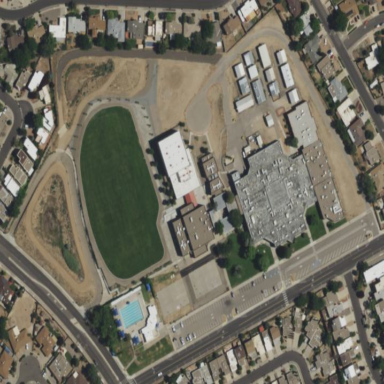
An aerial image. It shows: School.